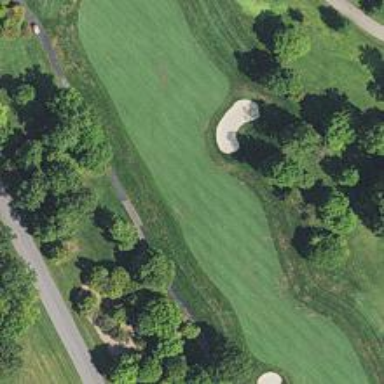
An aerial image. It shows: View of golf hole.